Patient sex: M
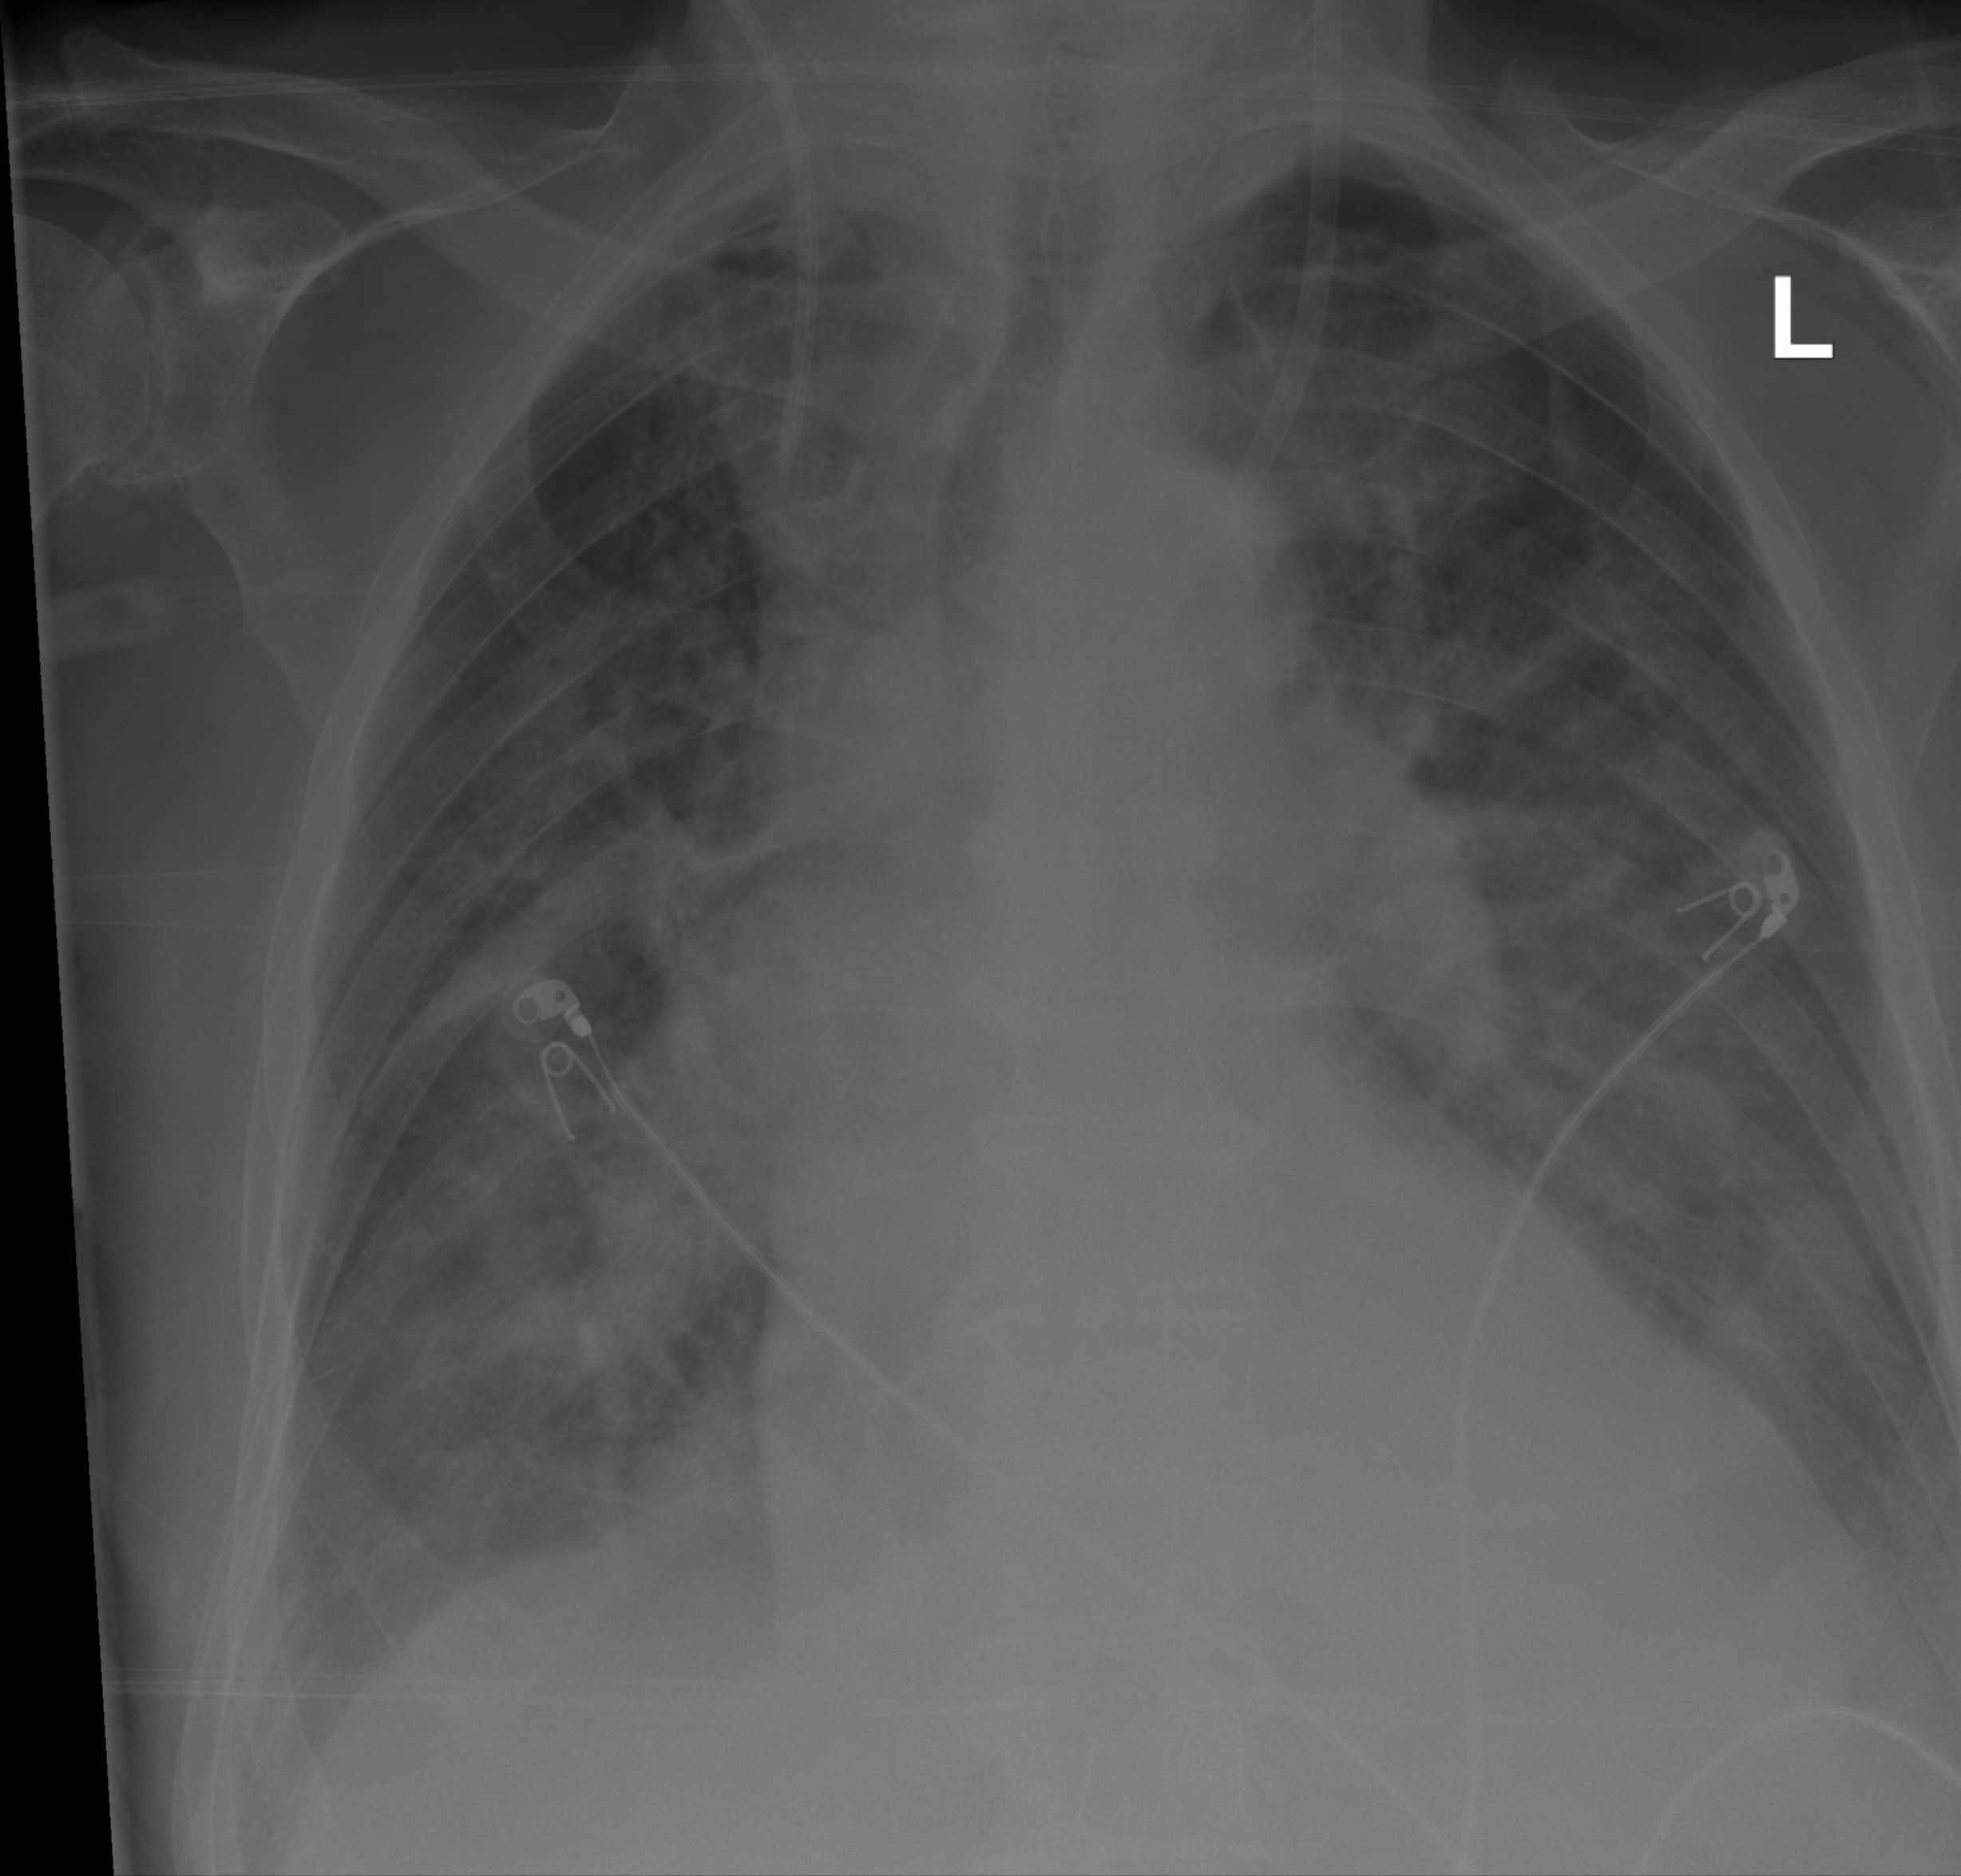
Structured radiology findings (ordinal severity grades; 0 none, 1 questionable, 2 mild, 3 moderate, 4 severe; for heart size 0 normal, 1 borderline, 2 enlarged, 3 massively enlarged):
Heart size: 2
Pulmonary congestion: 3
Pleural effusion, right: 2
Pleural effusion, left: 2
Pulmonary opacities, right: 2
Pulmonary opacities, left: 2
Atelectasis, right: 2
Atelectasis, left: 2